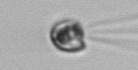
Label: flagellate_morphotype1